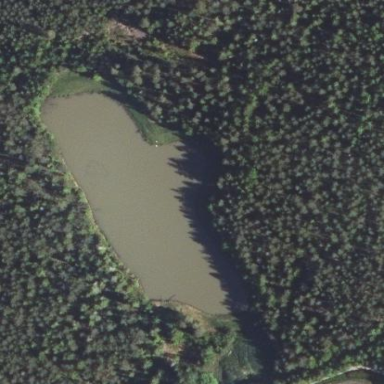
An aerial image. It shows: Pond surrounded by natural water.